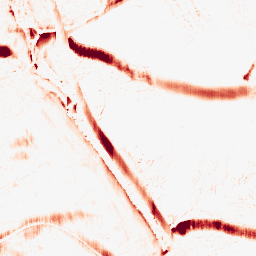
Category: morphological
Decomposition family: morphological_ellipse
Decomposition parameters: operation: opening
width: 20
height: 5
Upsampling method: quintic
Upsampling parameters: scale: 8
Upsampling scale: 8